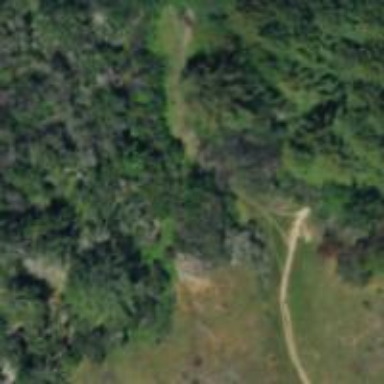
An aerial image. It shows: Path.